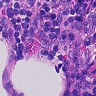
Metastatic tissue present: no